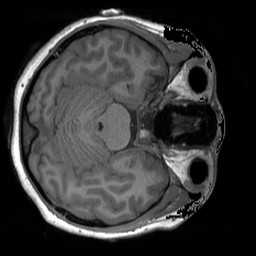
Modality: T1w
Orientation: axial
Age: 28
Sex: female
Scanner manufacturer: siemens
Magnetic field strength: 3 T
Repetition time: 1.9 s
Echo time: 0.00232 s